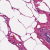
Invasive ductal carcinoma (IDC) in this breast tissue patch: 0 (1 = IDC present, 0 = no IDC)